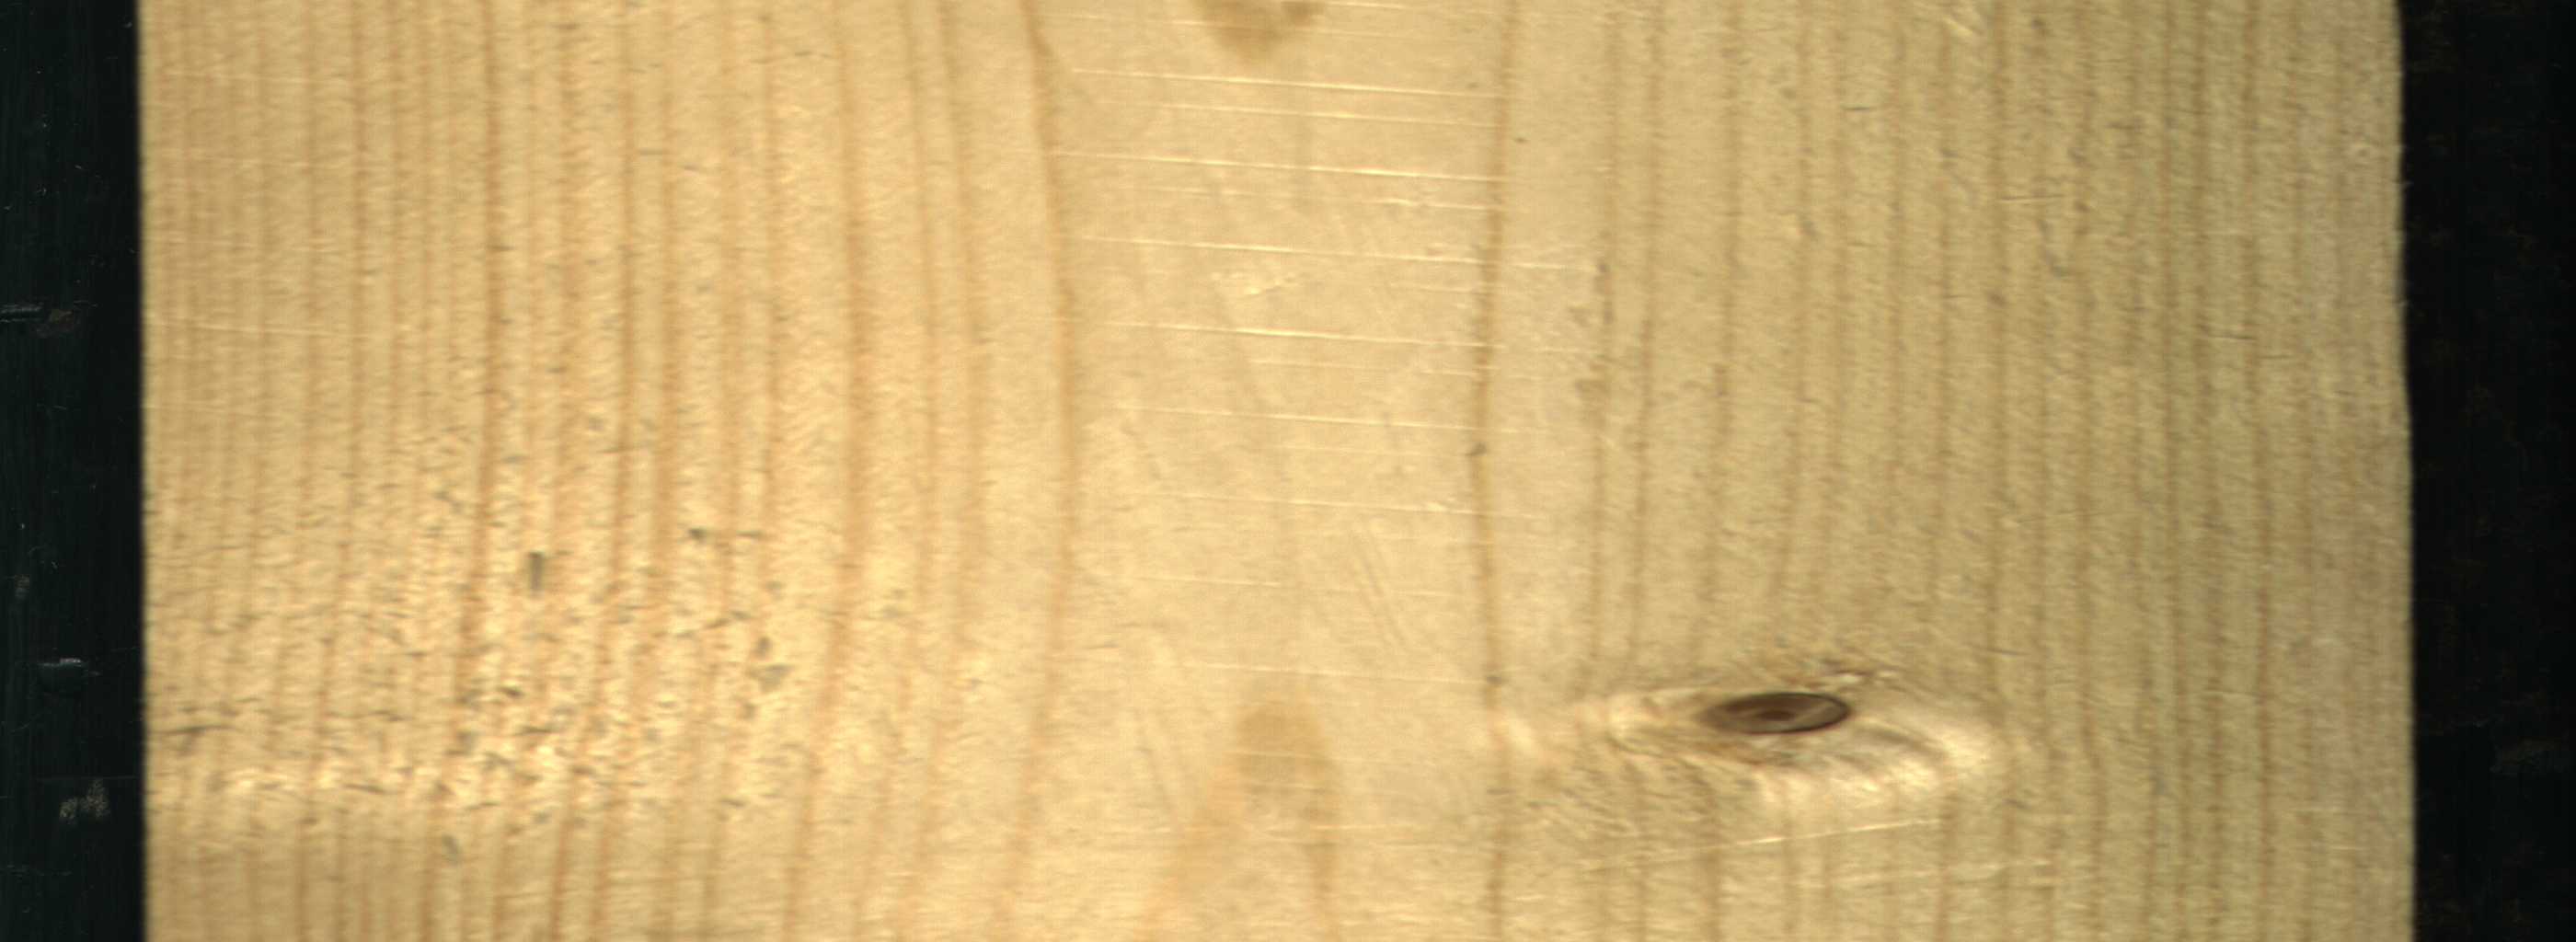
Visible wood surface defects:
Live_Knot